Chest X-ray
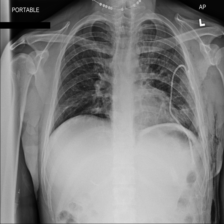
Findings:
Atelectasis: negative
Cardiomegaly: negative
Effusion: negative
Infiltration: negative
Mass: negative
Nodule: negative
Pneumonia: negative
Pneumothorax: positive
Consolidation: negative
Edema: negative
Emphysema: negative
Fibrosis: negative
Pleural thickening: negative
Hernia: negative